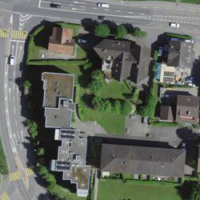
EUNIS habitat code: 54
Species observed at this site:
Chelidonium majus